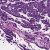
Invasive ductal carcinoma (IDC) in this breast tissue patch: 0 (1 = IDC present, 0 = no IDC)